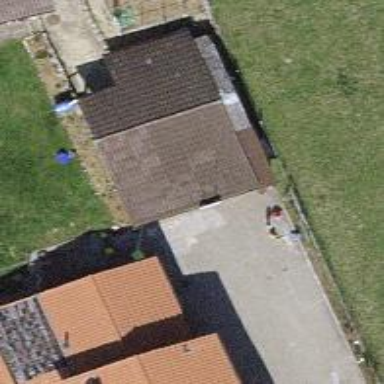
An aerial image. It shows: View of roof of building.